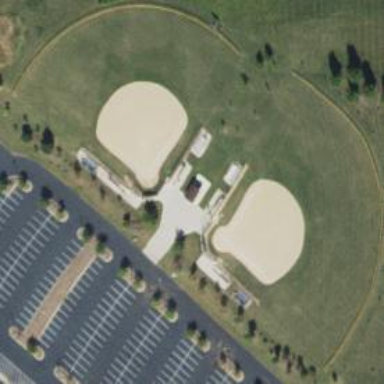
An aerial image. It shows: Baseball pitch for leisure land.